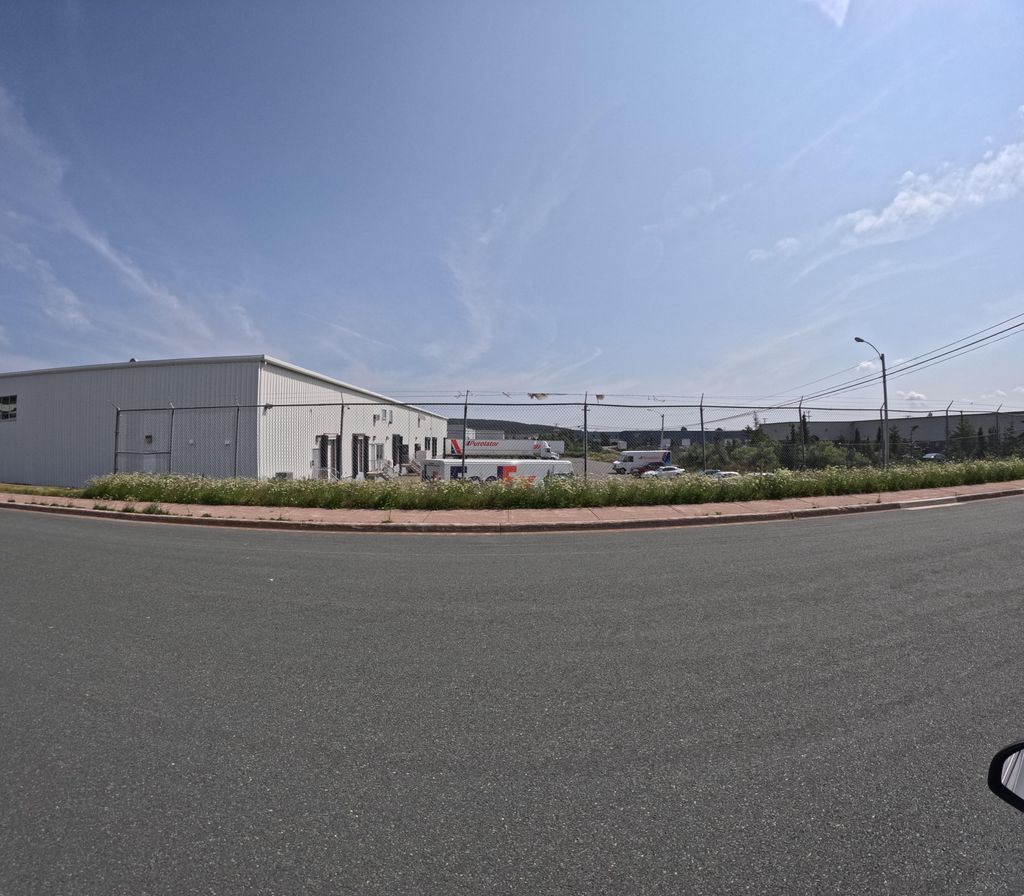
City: st_johns